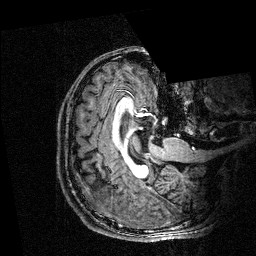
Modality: T1w
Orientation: axial
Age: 19
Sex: male